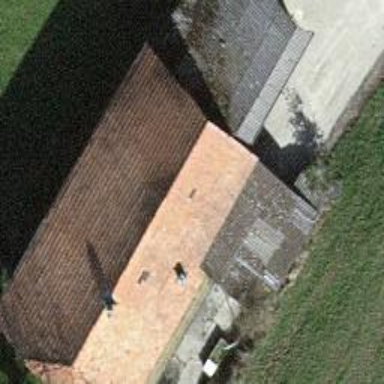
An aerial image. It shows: Farm building.